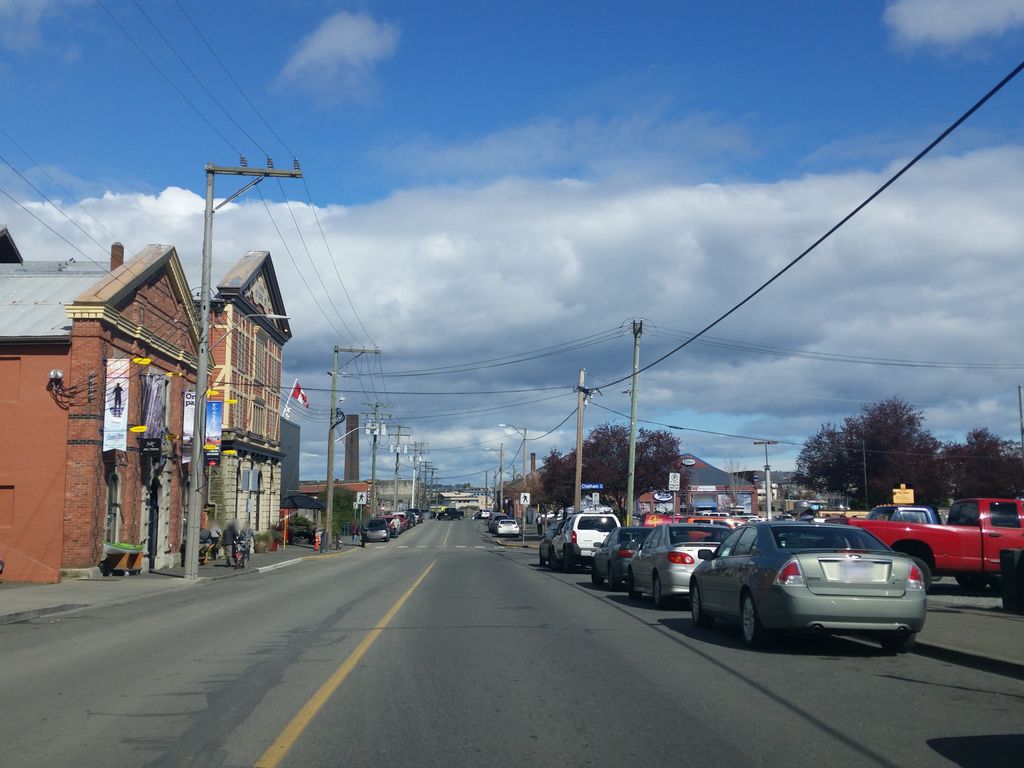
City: victoria